Aerial crown-view tile of a tropical tree (Barro Colorado Island, Panama), acquired 20240813:
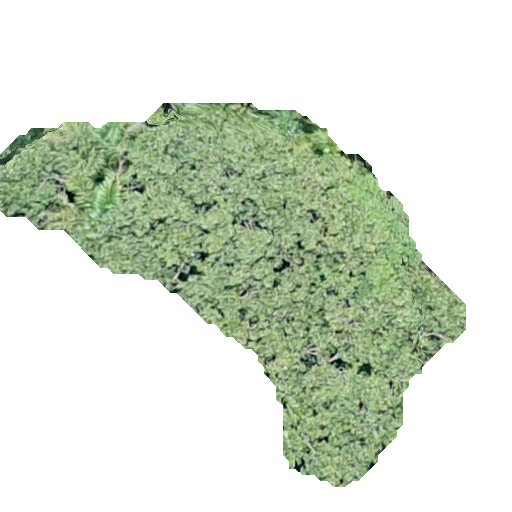
Species: Apeiba membranacea
GBIF accepted scientific name: Apeiba membranacea
Crown area: 136.501 m²